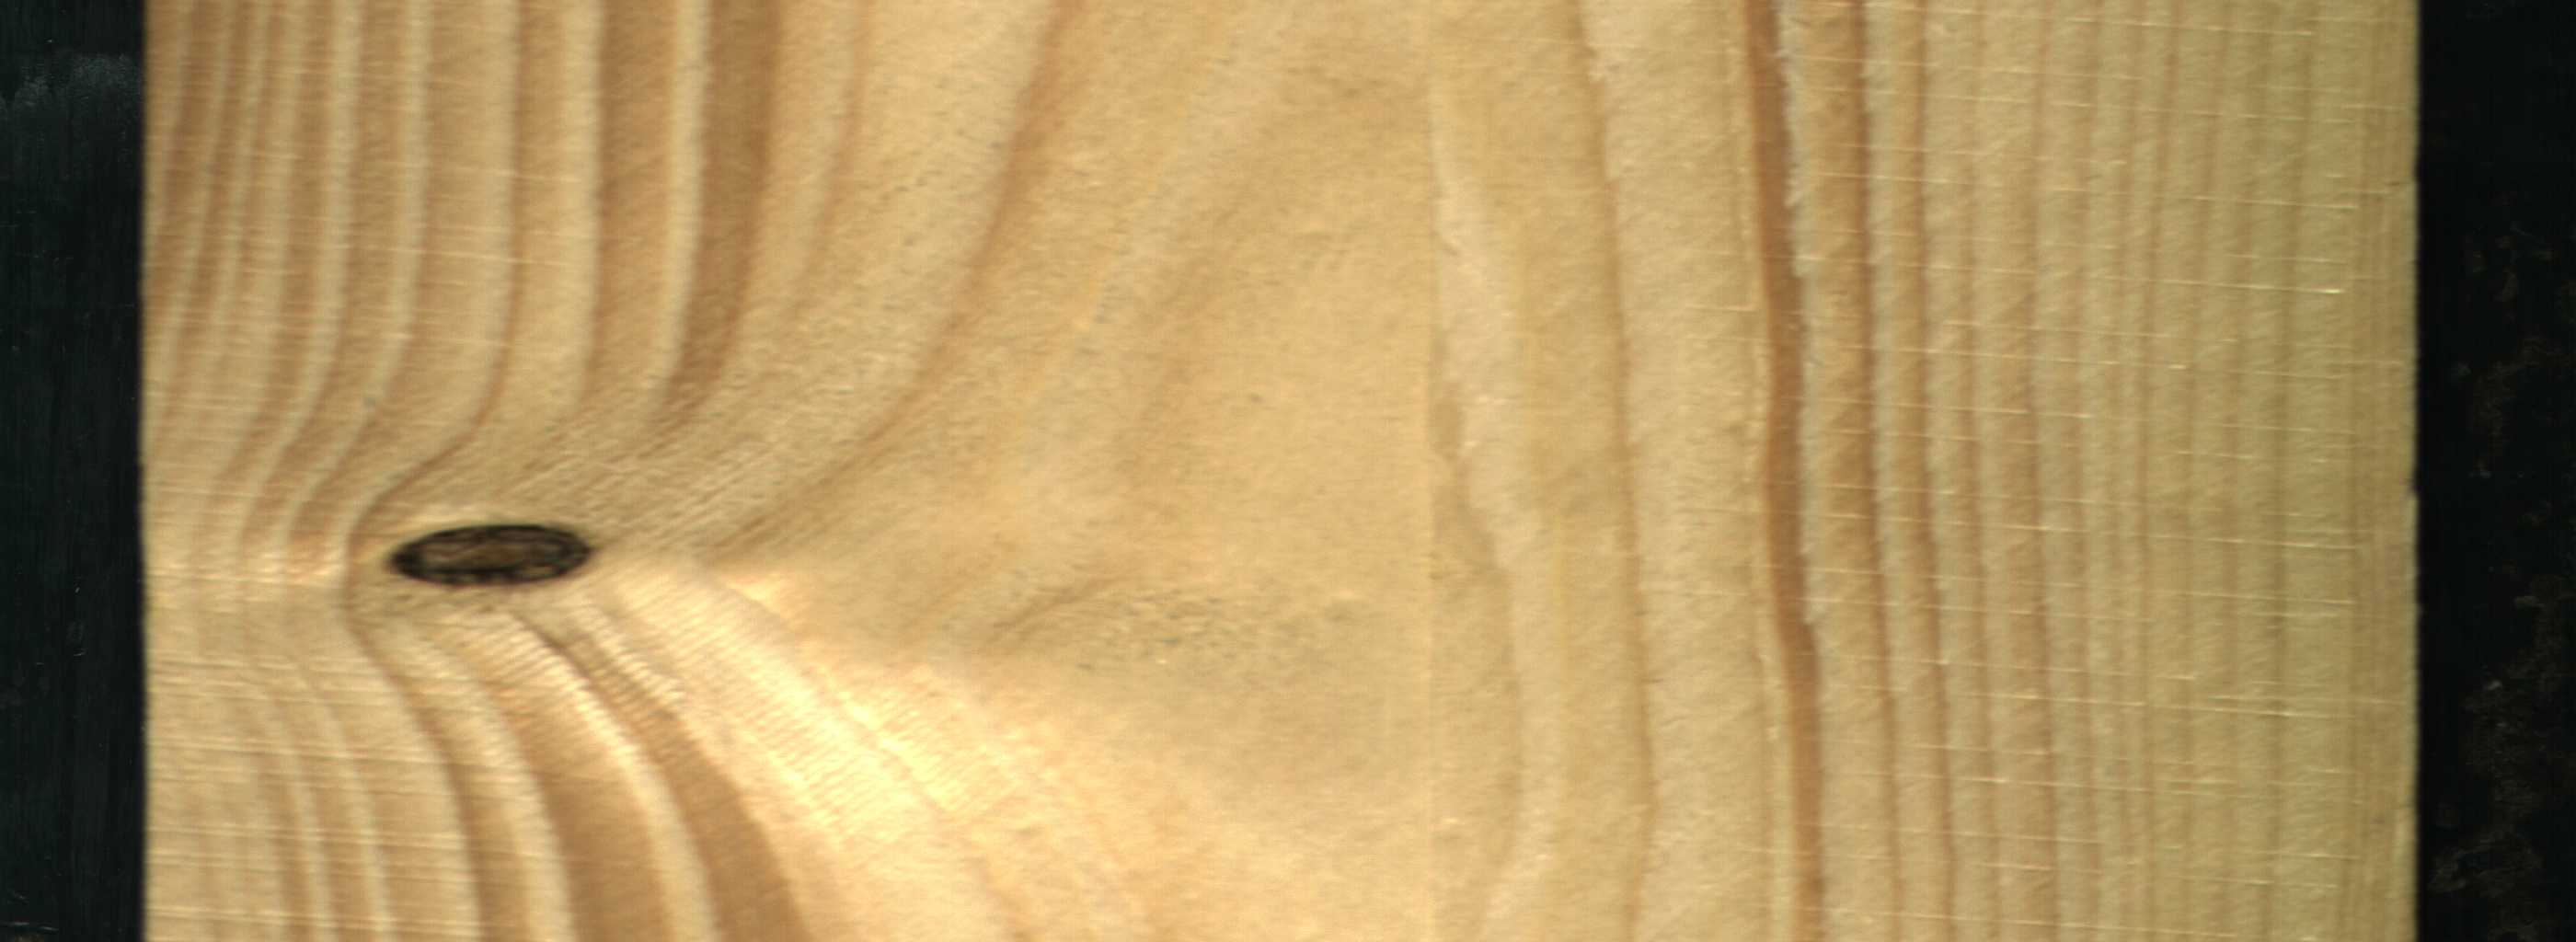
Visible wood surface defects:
Quartzity
Quartzity
Quartzity
Quartzity
Dead_Knot